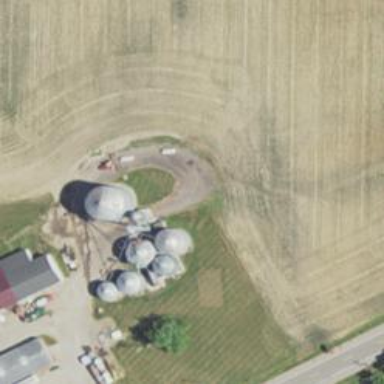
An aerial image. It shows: Silo.